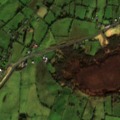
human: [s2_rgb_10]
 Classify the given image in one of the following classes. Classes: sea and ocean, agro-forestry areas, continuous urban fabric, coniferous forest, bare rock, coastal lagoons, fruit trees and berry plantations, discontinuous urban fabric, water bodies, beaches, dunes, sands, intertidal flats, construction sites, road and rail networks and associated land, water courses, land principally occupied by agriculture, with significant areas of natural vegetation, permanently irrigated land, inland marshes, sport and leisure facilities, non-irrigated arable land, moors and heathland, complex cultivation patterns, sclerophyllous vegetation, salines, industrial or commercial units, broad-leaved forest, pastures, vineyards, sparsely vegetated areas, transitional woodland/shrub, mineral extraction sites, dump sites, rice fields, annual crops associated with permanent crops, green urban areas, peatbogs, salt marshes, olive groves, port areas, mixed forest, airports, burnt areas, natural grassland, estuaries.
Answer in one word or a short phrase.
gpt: pastures, peatbogs